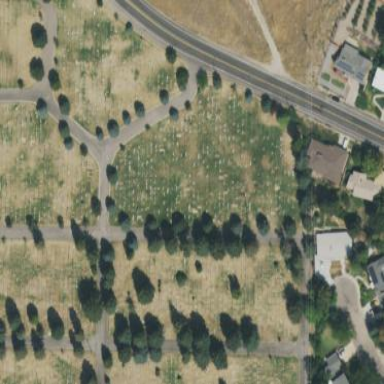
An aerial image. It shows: Sector in the cemetery.